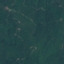
Land use / land cover: Forest